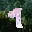
Label: 9